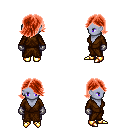
a pixel art fantasy rpg character, female body template, dark elf, purple skin, brown robe, metal pants, red swoop hairstyle, metal gloves, gold boots, four views (front, back, left, right), 2x2 character sprite sheet, small pixel art, hard edges, no anti-aliasing